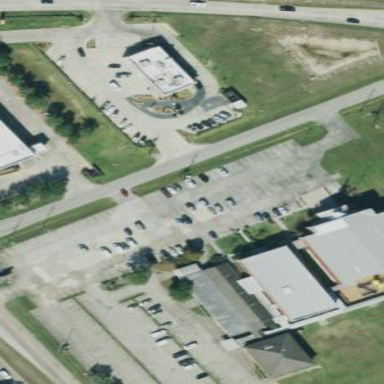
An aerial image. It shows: Parking area.